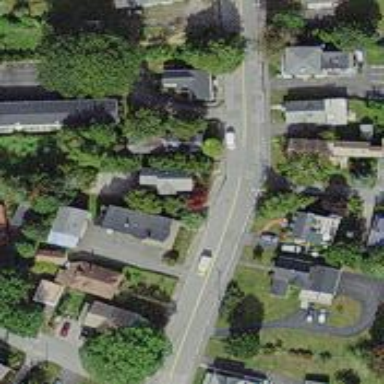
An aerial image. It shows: Smooth asphalt road in residential area.